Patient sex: F
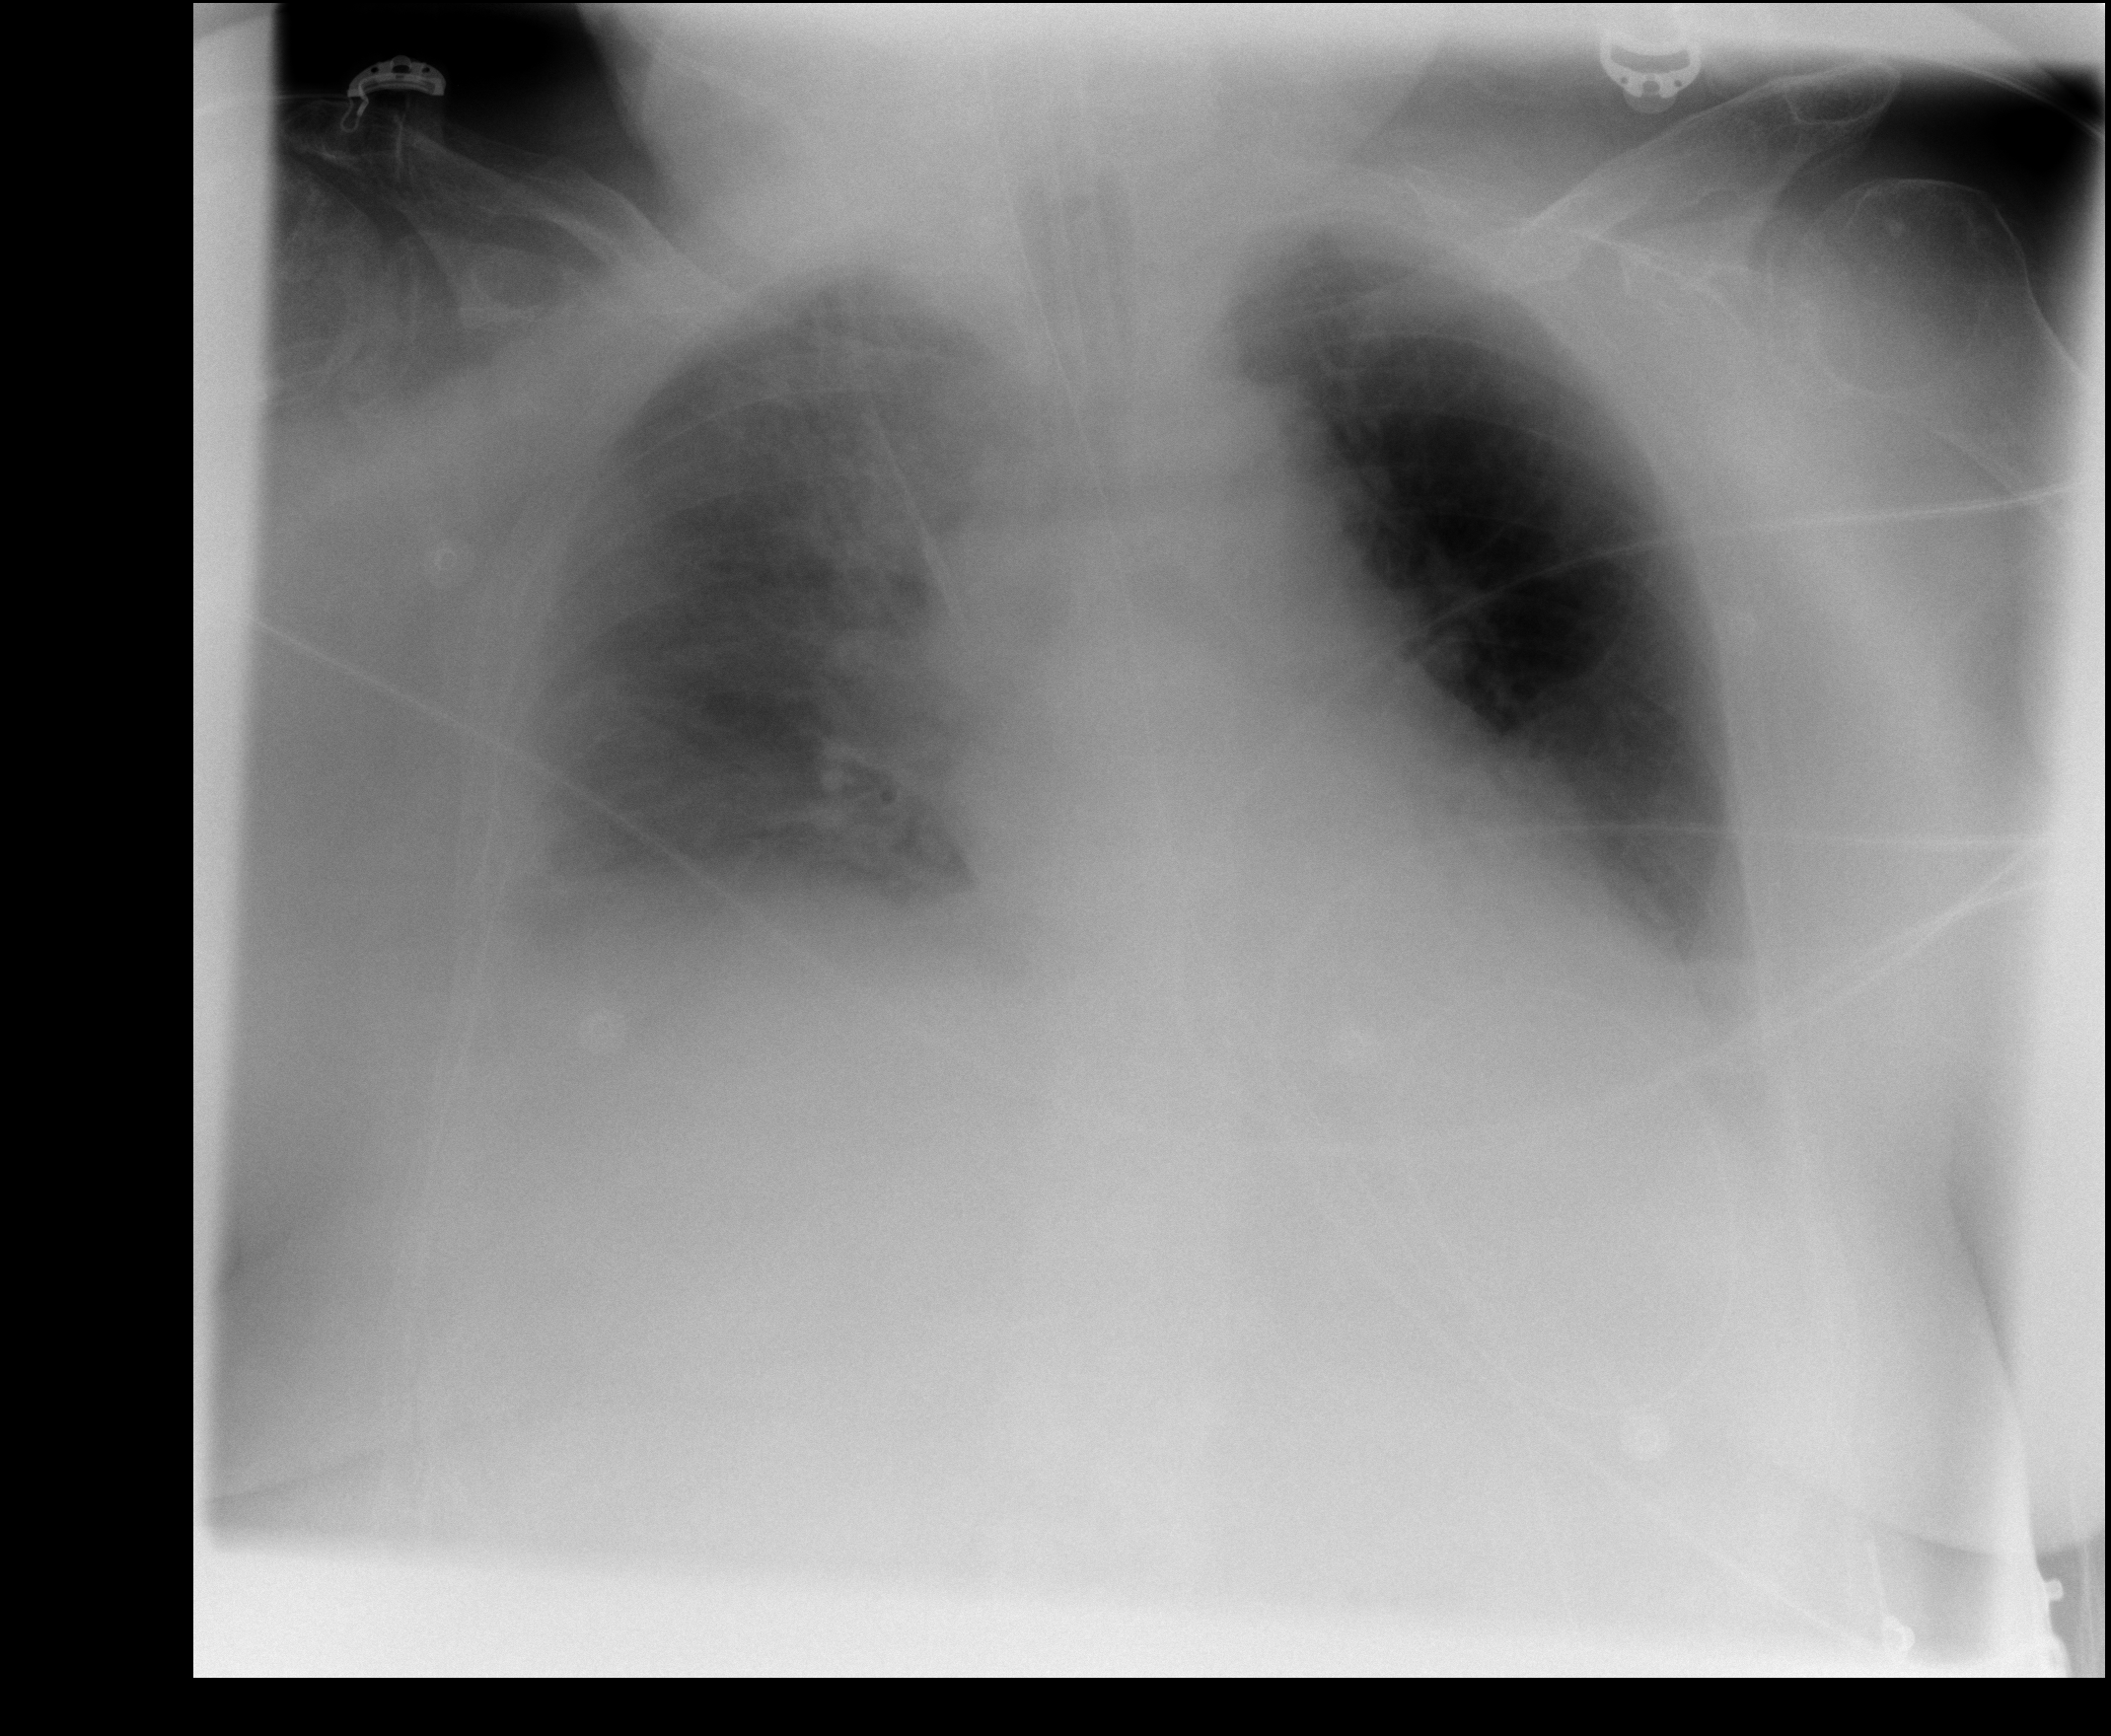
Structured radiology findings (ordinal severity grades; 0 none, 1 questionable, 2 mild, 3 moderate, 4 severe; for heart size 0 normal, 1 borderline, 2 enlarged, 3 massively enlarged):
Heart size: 2
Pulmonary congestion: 2
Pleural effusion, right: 2
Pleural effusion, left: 2
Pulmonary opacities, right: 2
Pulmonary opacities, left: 0
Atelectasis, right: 2
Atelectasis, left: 2